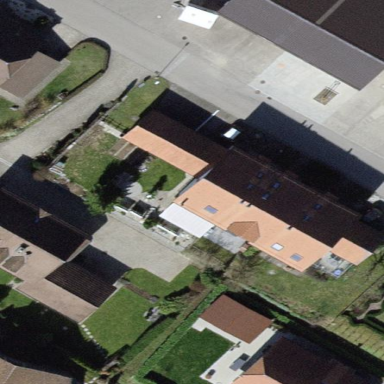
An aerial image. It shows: Terrace-style building with gabled roof.